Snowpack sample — Buffalo Mountain, Silverthorne, Colorado, USA (1/25/25, 10:11 AM MST)
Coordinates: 39.6222, -106.1139
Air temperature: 22 °F
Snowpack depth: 110 cm
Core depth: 10 cm
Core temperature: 46.4 °F
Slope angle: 12°, slope face: 102°
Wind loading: high
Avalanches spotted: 0
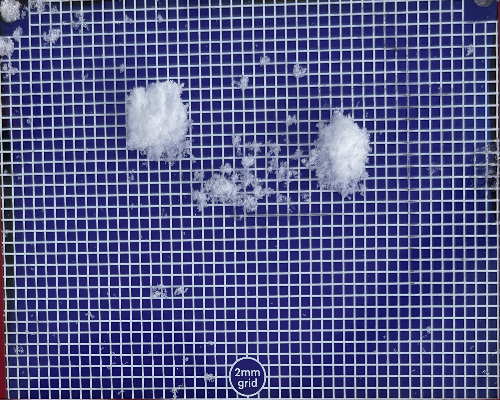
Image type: profile
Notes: No avalanches nearby, collected on the outskirts of a fire break 15 meters from the treeline, on way to Buffalo and Red Mountain